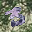
Label: 3